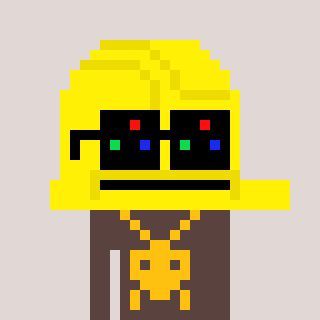
a pixel art character with square black sunglasses, a construction helmet-shaped head and a darkbrown-colored body on a warm background